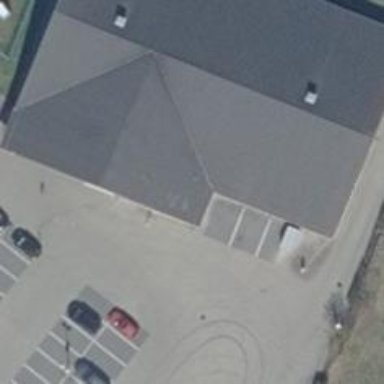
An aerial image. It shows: Bakery.